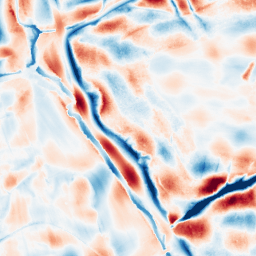
Category: wavelet
Decomposition family: wavelet_dwt
Decomposition parameters: wavelet: db8
level: 5
Upsampling method: sinc_blackman
Upsampling parameters: scale: 4
kernel_size: 16
Upsampling scale: 4